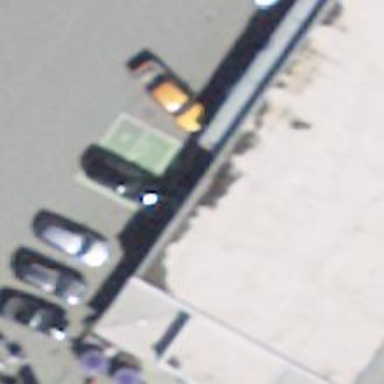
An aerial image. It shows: Charging station.